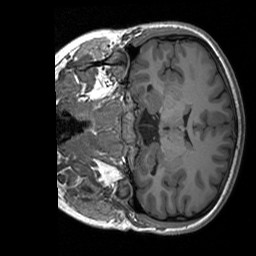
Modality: T1w
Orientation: coronal
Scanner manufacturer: siemens
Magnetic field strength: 3 T
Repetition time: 1.76 s
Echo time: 0.0022 s